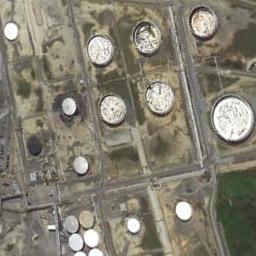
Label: storage_tank